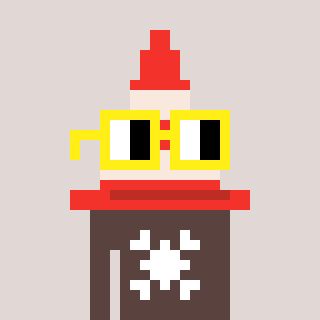
a pixel art character with square yellow glasses, a cone-shaped head and a darkbrown-colored body on a warm background